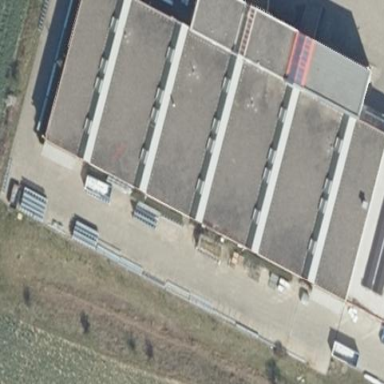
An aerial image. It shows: Commercial building.